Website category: sports
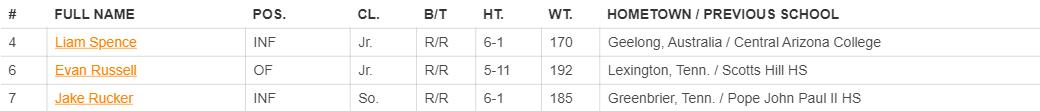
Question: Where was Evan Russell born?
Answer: Lexington, Tenn.

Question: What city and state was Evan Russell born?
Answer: Lexington, Tenn.

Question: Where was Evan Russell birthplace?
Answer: Lexington, Tenn.

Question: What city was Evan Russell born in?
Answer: Lexington, Tenn.

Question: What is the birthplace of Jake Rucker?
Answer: Greenbrier, Tenn.

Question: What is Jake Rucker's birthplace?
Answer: Greenbrier, Tenn.

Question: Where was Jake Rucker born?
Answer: Greenbrier, Tenn.

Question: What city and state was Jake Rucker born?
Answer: Greenbrier, Tenn.

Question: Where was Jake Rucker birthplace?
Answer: Greenbrier, Tenn.

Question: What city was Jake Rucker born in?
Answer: Greenbrier, Tenn.

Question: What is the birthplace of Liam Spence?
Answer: Geelong, Australia

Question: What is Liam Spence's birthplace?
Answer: Geelong, Australia

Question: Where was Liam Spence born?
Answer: Geelong, Australia

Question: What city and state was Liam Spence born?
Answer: Geelong, Australia

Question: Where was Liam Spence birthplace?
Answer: Geelong, Australia

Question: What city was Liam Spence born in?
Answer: Geelong, Australia

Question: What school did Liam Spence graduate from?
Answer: Central Arizona College

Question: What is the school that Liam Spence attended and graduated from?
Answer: Central Arizona College

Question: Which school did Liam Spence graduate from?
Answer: Central Arizona College

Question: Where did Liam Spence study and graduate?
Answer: Central Arizona College

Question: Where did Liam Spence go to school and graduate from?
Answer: Central Arizona College

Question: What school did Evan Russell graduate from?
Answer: Scotts Hill HS

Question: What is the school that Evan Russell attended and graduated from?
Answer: Scotts Hill HS

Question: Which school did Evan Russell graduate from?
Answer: Scotts Hill HS

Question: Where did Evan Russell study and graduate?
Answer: Scotts Hill HS

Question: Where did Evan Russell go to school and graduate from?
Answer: Scotts Hill HS

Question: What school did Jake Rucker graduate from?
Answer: Pope John Paul II HS

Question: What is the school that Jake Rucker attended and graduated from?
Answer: Pope John Paul II HS

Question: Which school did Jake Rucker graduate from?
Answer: Pope John Paul II HS

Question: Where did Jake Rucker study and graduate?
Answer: Pope John Paul II HS

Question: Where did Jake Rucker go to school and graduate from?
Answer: Pope John Paul II HS